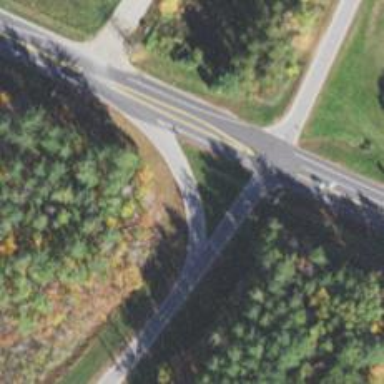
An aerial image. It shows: Trunk link road with asphalt surface.